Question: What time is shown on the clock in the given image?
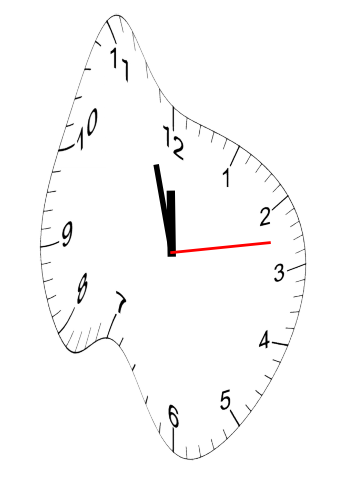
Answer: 11:57:13